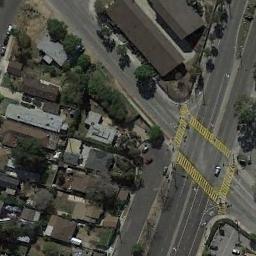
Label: intersection